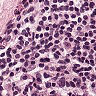
Metastatic tissue present: no